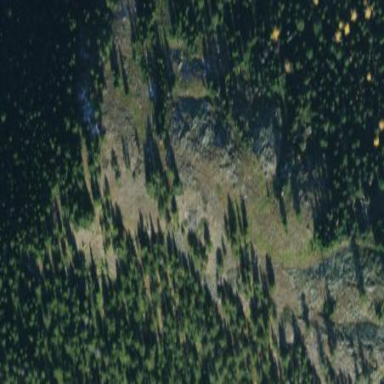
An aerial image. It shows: Landscape of bare rock.